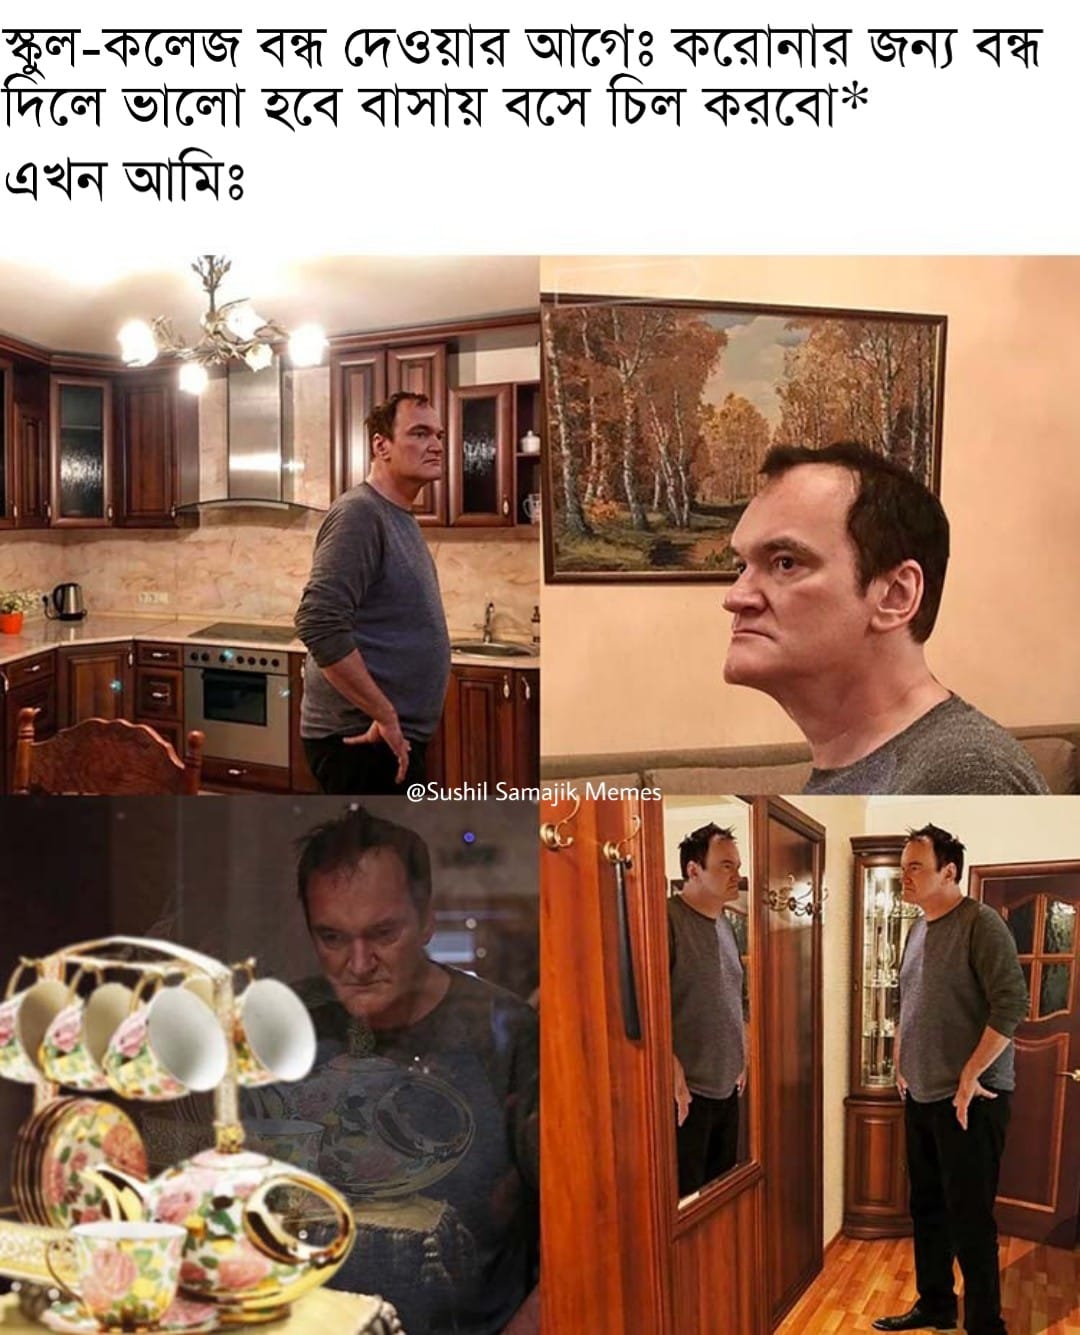
Caption: স্কুল-কলেজ বন্ধ দেওয়ার আগেঃ   করোনার জন্য বন্ধ দিলে ভালো হবে বাসায় বসে চিল করবো     এখন আমিঃ
Label: non-hate